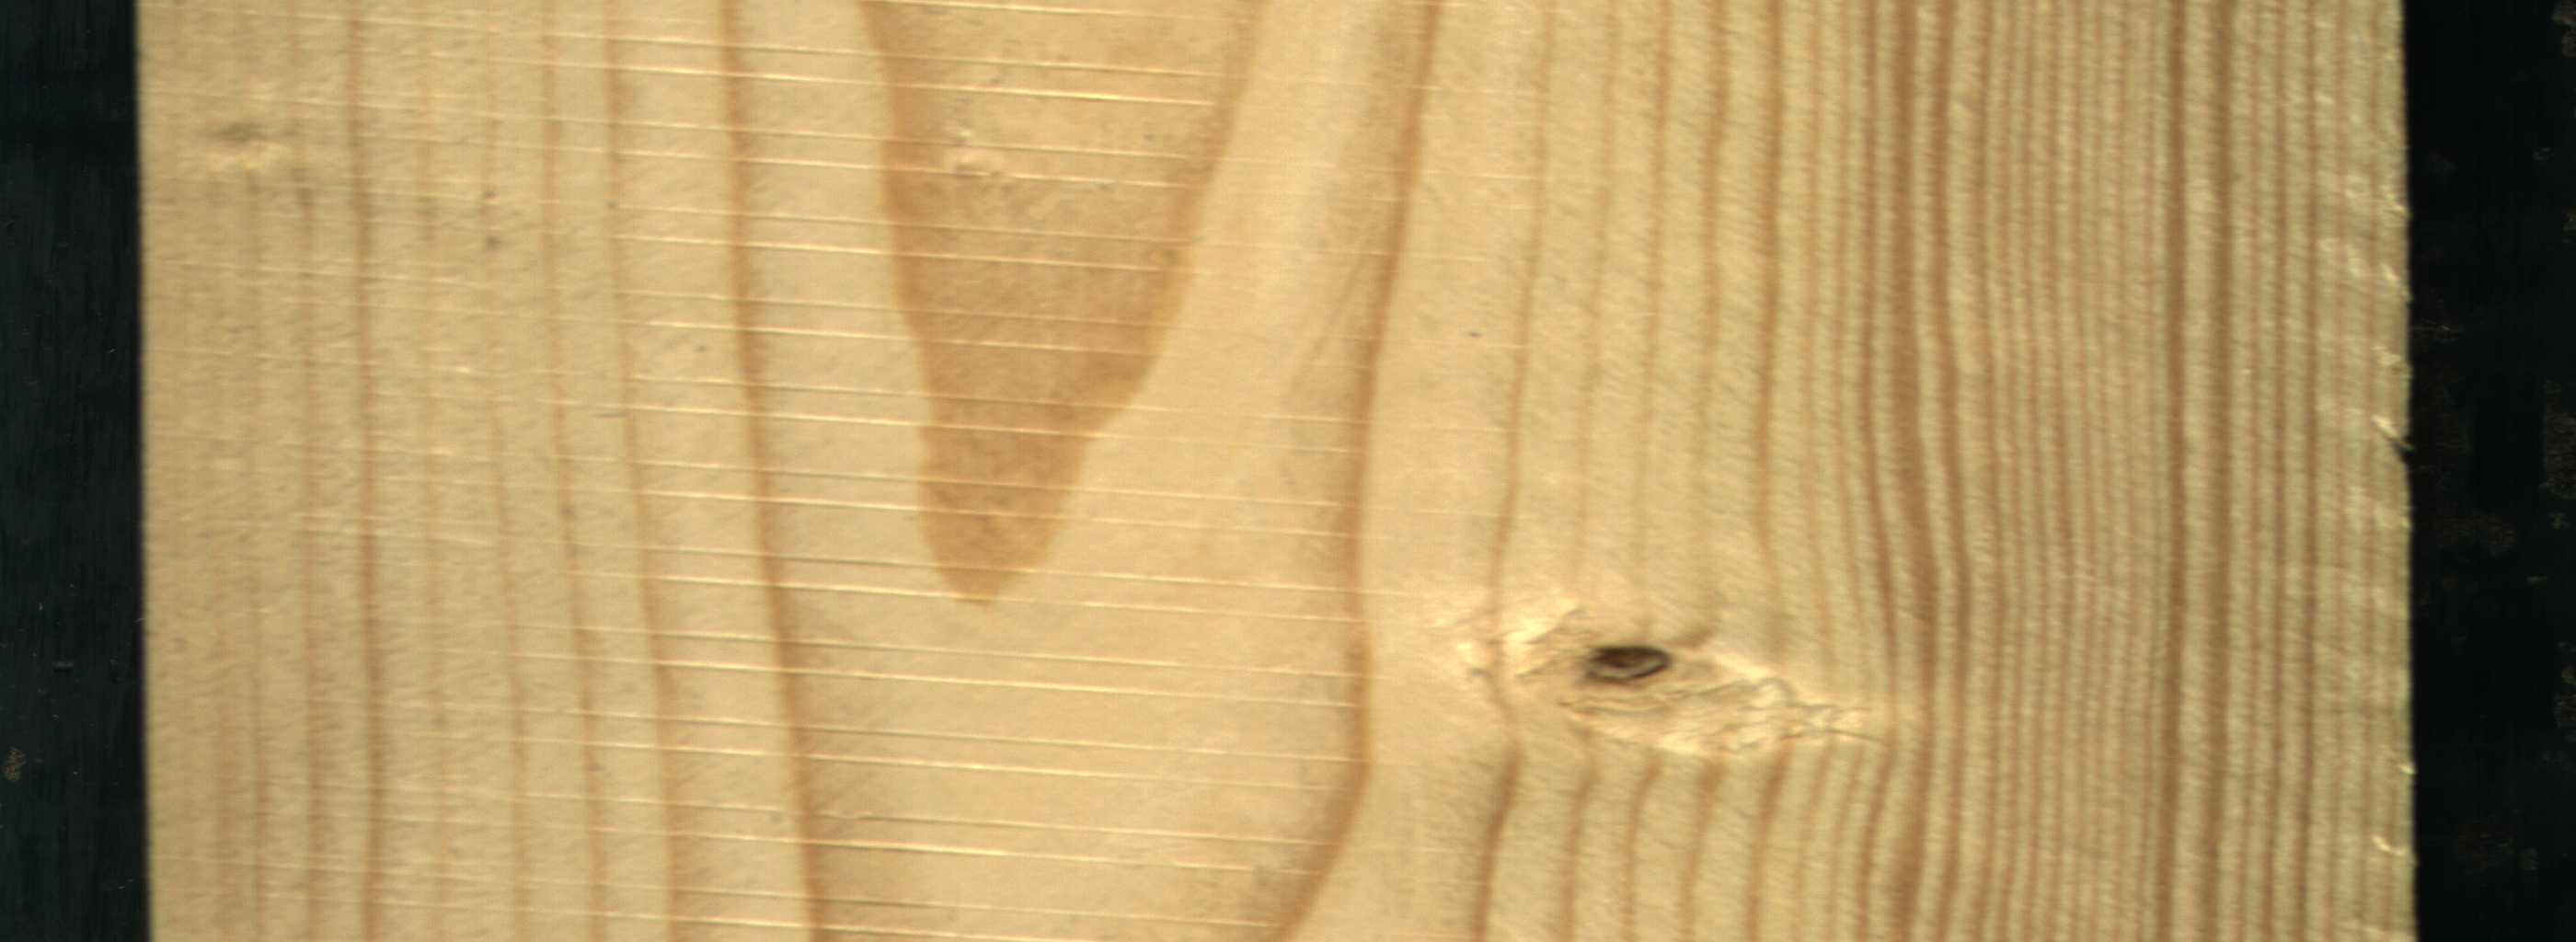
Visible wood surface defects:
Dead_Knot